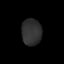
Tissue: skin
Cell type: Epithelial cells
Senescence score: 0.2366
Nuclear area (px): 518
Mean DAPI intensity: 47.907